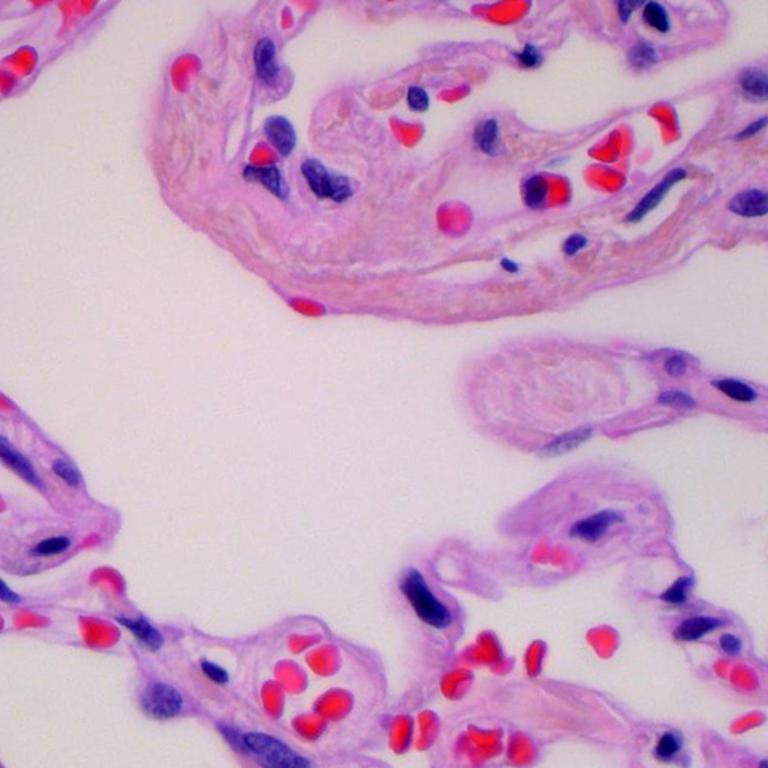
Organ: lung
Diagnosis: benign